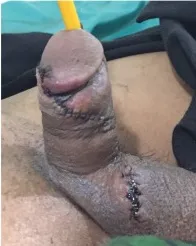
C: Post-surgical evaluation at five days.
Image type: medical_photograph (skin_photograph)